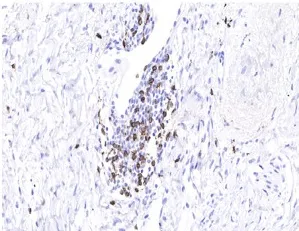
(D) Presence of large numbers of CD8+ T cells in the stroma of the tumor.
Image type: pathology (immunostaining)